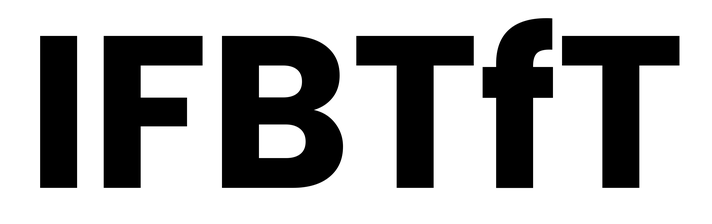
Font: Poppins-Bold